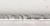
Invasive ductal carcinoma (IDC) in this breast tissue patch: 0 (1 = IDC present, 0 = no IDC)